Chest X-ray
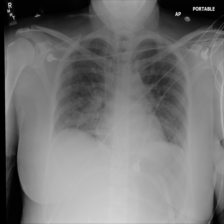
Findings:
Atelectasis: negative
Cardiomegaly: negative
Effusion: negative
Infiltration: negative
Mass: negative
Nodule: negative
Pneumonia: negative
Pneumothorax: negative
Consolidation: negative
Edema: negative
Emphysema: negative
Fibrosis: negative
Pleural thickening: negative
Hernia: negative